Interaction volume radius: 5 \u00c5
Interaction volume height: 10 \u00c5
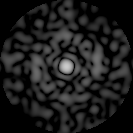
Disorder parameter: 0.8548